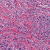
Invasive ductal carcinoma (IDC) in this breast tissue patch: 1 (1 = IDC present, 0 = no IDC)